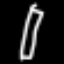
Label: pencil